Question: I type 'cw' press tab twice and bam 'Console.WriteLine()' appears. I then press enter and move to another line type 'cw' press tab twice and wtf 'cw.WriteLine()' appears.

I tried throwing my computer out the window but remembered that I need it.
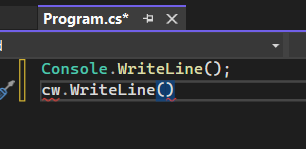
Answer: First, please check whether the version of your VS2022 is the latest version, I am currently using VS community 17.4.4, and the code snippets shortcut 'cw' works fine on my side.
<URL>
<URL>
Reset environment settings:
<URL>
<URL>
<URL>
<URL>
turn off synchronized settings on a particular computer:

<URL>
Creat a file named xxx.snippet:
'''
<?xml version="1.0" encoding="utf-8" ?>
<CodeSnippets xmlns="http://schemas.microsoft.com/VisualStudio/2005/CodeSnippet">
<CodeSnippet Format="1.0.0">
<Header>
<Title>xxx</Title>
<Shortcut>xxx</Shortcut>
<Description>Code snippet for Console.WriteLine</Description>
<Author>Microsoft Corporation</Author>
<SnippetTypes>
<SnippetType>Expansion</SnippetType>
</SnippetTypes>
</Header>
<Snippet>
<Declarations>
<Literal Editable="false">
<ID>SystemConsole</ID>
<Function>SimpleTypeName(global::System.Console)</Function>
</Literal>
</Declarations>
<Code Language="csharp"><![CDATA[$SystemConsole$.WriteLine($end$);]]>
</Code>
</Snippet>
</CodeSnippet>
</CodeSnippets>
'''
After that, import this code snippets:
<URL>
<URL>
After that, <URL>.